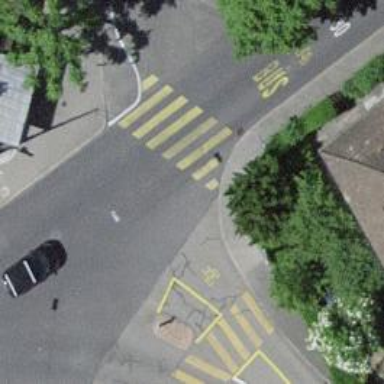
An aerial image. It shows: Zebra crossing on the road.